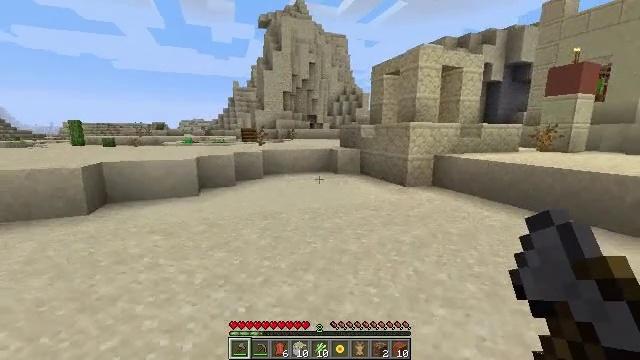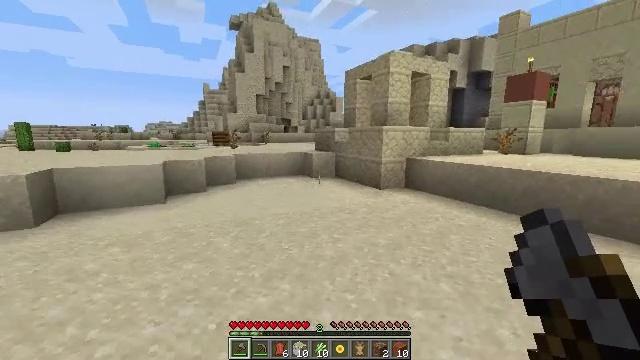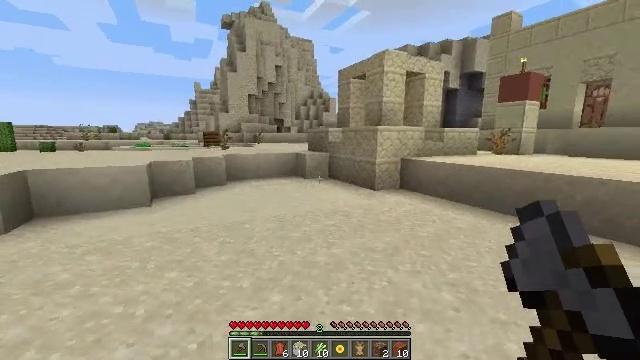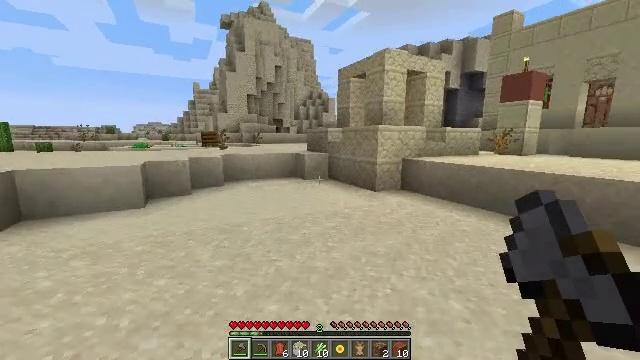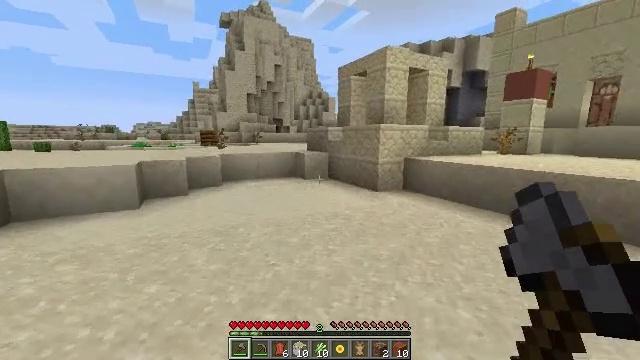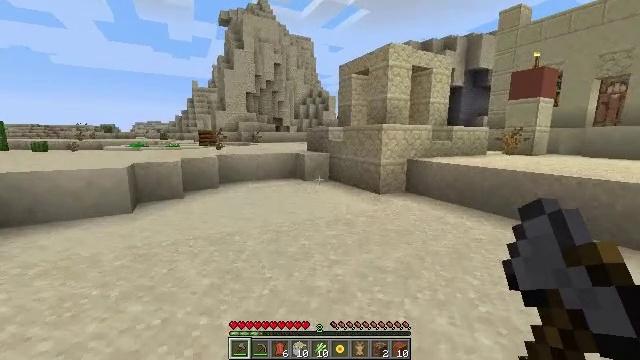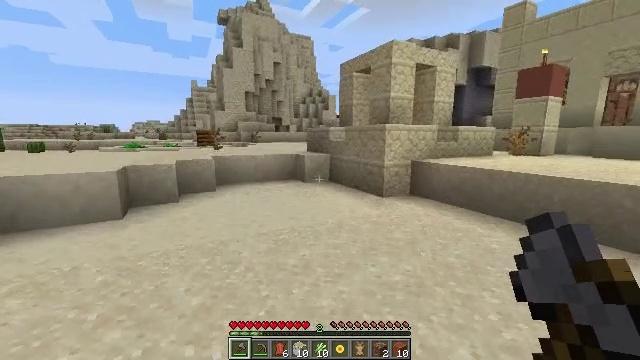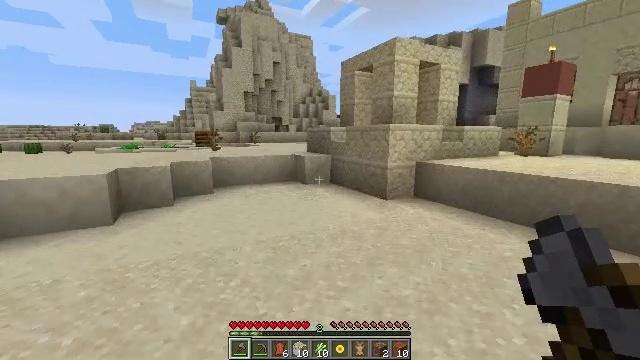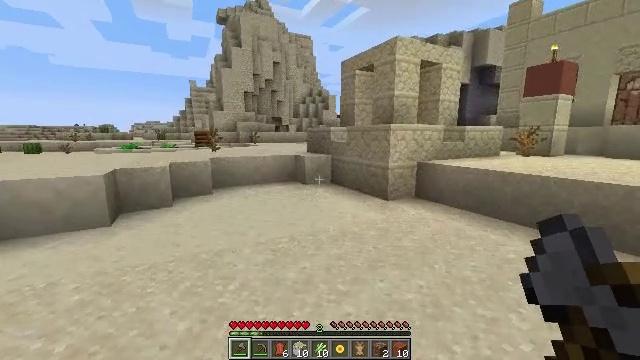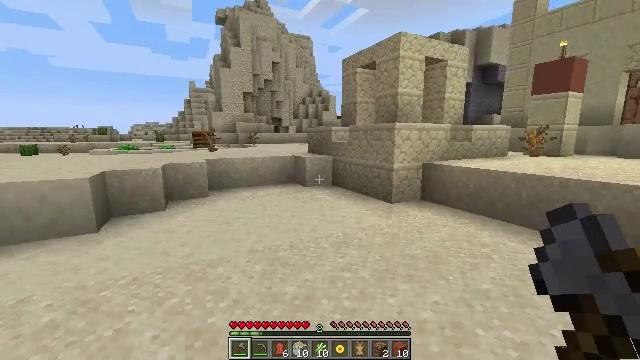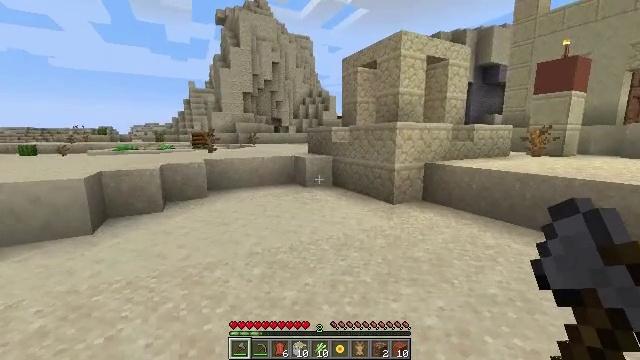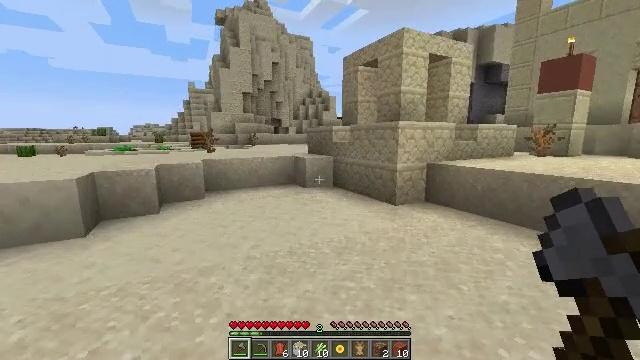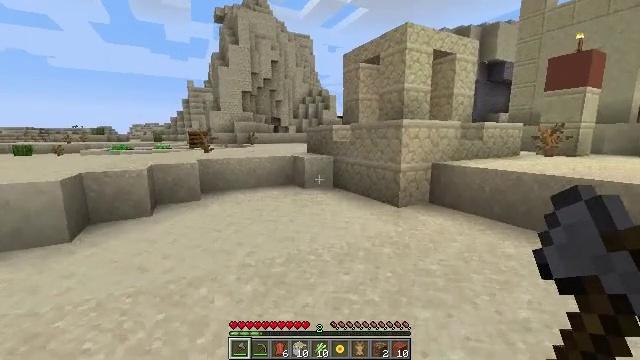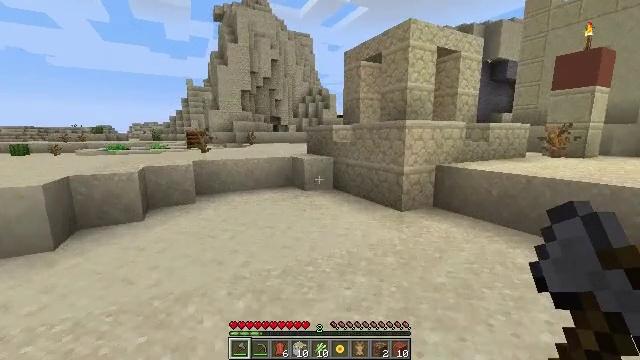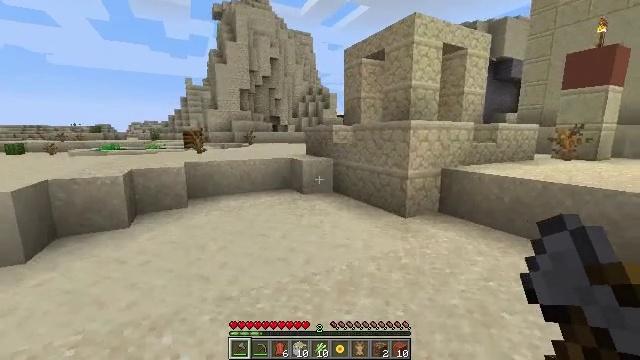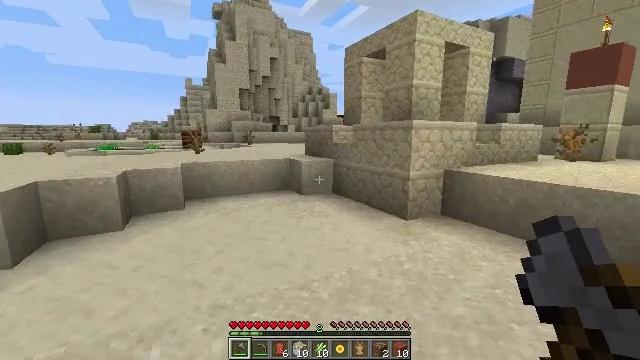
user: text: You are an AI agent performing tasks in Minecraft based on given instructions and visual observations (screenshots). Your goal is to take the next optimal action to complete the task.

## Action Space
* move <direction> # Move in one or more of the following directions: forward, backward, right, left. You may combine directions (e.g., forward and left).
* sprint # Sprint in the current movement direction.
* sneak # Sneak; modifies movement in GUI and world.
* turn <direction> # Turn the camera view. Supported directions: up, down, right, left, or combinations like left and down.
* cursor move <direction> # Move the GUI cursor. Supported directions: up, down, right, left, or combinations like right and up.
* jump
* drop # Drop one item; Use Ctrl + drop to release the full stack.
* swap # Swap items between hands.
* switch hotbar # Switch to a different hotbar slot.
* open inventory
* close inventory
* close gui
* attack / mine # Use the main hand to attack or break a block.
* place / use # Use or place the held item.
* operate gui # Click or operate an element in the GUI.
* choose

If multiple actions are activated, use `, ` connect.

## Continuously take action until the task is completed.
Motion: motion action
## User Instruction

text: Collect the dead bush from dry areas.
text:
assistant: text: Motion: move forward, turn right
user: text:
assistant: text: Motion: move forward, turn right
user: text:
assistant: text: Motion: move forward
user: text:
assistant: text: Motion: move forward
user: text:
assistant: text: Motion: move forward
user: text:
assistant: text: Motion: move forward
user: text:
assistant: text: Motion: move forward
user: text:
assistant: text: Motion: move forward
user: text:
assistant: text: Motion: move forward
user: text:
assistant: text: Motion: move forward
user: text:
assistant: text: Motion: move forward
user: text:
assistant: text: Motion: move forward
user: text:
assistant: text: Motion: move forward
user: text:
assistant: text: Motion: move forward
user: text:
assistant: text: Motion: move forward
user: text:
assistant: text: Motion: move forward
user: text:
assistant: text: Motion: move forward
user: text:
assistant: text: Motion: move forward
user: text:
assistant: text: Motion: move forward
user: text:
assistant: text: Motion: move forward
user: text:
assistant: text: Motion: move forward
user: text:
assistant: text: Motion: move forward
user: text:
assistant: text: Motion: move forward, turn left
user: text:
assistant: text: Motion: move forward, turn left
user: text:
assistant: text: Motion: move forward
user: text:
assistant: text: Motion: move forward
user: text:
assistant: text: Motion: no_op
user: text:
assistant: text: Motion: no_op
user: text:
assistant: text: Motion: no_op
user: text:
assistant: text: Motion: open inventory